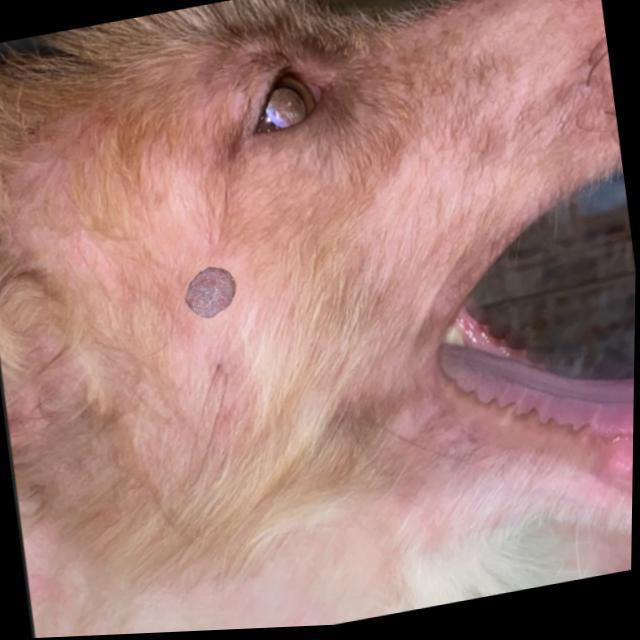
Canine ringworm (Dermatophytosis) — fungal infection caused by Microsporum or Trichophyton. Presents with circular alopecia, scaling, crusting, and broken hairs.